Question: I am trying to emulate a user's click on a site who's code I do not control. The element I am trying to engage with a div acting as button.
'''
<div role="button" class="c-T-S a-b a-b-B a-b-Ma oU v2" aria-disabled="false" style="-webkit-user-select: none;" tabindex="0">
Generate
</div>
'''
The event listeners that are associated with element (according to Chrome's inspector) are:

And I am simply trying to click the button using:
'''
var button = $('.c-T-S.a-b.a-b-B.a-b-Ma.oU.v2')
button.click()
'''
... but nothing happens. The selector is valid, as verified by:
'''
alert($('.c-T-S.a-b.a-b-B.a-b-Ma.oU.v2').length); // alerts "1"
'''
I have tried permutations of all the event handlers
'''
button.trigger('click');
button.mouseover().mousedown().mouseup()
button.trigger('mouseover', function() { button.trigger('mousedown', function() { button.trigger('mouseup'); }); });
'''
... but still nothing. How can I simulate a click on this div?
In case it is not clear, I am trying to simulate a click on this div and trigger the original function, not define a new click function on the element.
Many of these answer do indeed click the button, but don't produce the same result as manually clicking the button. So it appears the problem is not necessarily clicking the button per se, but emulating a click.
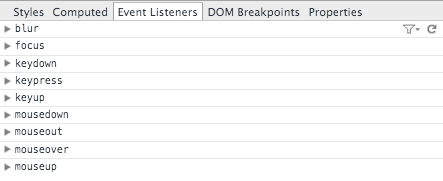
Answer: I have made a <URL> to simulate your "non-clickable" button. The blue div there has the same eventListeners attached as you have shown in your question. Playing around ended up with following results:
1) Let's get the DOM-element first:
'''
var button = document.getElementsByClassName('.c-T-S.a-b.a-b-B.a-b-Ma.oU.v2')[0];
'''
2) The page doesn't include jQuery. So all eventListeners there are attached by 'native .addEventListener()'. If you use jQuery to trigger events, it triggers only the events that are attached by jQuery, but not the native attached events. That means:
'''
$(button).trigger('mousedown'); // this doesn't work
button.dispatchEvent(new Event('mousedown')); // this should work
'''
3) As pointed out, there is no click-eventListener attached. That means:
'''
$(button).trigger('click'); // doesn't work anyway, see 2)
// next works, but has no visible result on the page,
// because there is no click-handler to do anything:
button.dispatchEvent(new Event('click'));
'''
4) The click-event fires when the mousebutton goes up. When the 'mouseup'-event is used instead it looks like a click. In the fiddle the mouseup makes the red div visible. You may try to trigger the mouseup-event by adding this line to the code:
'''
button.dispatchEvent(new Event('mouseup')); // "works", but has no visible result
'''
The mouseup-handler is "hidden" by the 'mouseover'- and 'mouseout'-events, the first attaches it and the latter removes it. That way mouseup has only a result when mouse is over the button. I assume your google-page does something similar to cover the click-event.
5) What you should try:
First trigger some single events in native way:
'''
button.dispatchEvent(new Event('eventName'));
'''
If that gives no usable results use some reasonable combinations of events:
'''
button.dispatchEvent(new Event('mouseover'));
button.dispatchEvent(new Event('mousedown'));
// or:
button.dispatchEvent(new Event('mousedown'));
button.dispatchEvent(new Event('mouseup')); // or: .....
'''
There are many ways to combine events so that a single event doesn't do anything, but only the right combination works.
According to your invitation to investigate the source I found two ways:
1) The button itself has no eventListeners attached. The button is wrapped in an '<a>'-tag. This tag is parent of the button and its attribute 'jsaction' 's value tells that '<a>' has listeners for 'click', 'focus', and 'mousedown'. Targeting it directly works:
'''
button.parentElement.dispatchEvent(new Event('click'));
'''
2) If you want to click the button itself you must trigger an event that bubbles up the DOM to reach an element that has a click-handler. But when creating an event with 'new Event('name')', its 'bubbles'-property defaults to 'false'. . So the following works directly on the button:
'''
button.dispatchEvent(new Event('click', {bubbles: true}));
'''
Digging deeper in whats going on on that page yielded an usable result:
It has been found that the page takes care of the mouse-pointer position and right order of the events, probable to distinguish wether a human or a robot/script triggers the events. Therefore this solution uses the 'MouseEvent' - object containing the 'clientX' and 'clientY' properties, which holds the coordinates of the pointer when the event is fired.
A natural "click" on an element always triggers four events in given order: 'mouseover', 'mousedown', 'mouseup', and 'click'. To simulate a natural behaviour 'mousedown' and 'mouseup' are delayed. To make it handy all steps are wrapped in a function
which simulates 1) enter element at it's topLeft corner, 2) click a bit later at elements center. For details see comments.
'''
function simulateClick(elem) {
var rect = elem.getBoundingClientRect(), // holds all position- and size-properties of element
topEnter = rect.top,
leftEnter = rect.left, // coordinates of elements topLeft corner
topMid = topEnter + rect.height / 2,
leftMid = topEnter + rect.width / 2, // coordinates of elements center
ddelay = (rect.height + rect.width) * 2, // delay depends on elements size
ducInit = {bubbles: true, clientX: leftMid, clientY: topMid}, // create init object
// set up the four events, the first with enter-coordinates,
mover = new MouseEvent('mouseover', {bubbles: true, clientX: leftEnter, clientY: topEnter}),
// the other with center-coordinates
mdown = new MouseEvent('mousedown', ducInit),
mup = new MouseEvent('mouseup', ducInit),
mclick = new MouseEvent('click', ducInit);
// trigger mouseover = enter element at toLeft corner
elem.dispatchEvent(mover);
// trigger mousedown with delay to simulate move-time to center
window.setTimeout(function() {elem.dispatchEvent(mdown)}, ddelay);
// trigger mouseup and click with a bit longer delay
// to simulate time between pressing/releasing the button
window.setTimeout(function() {
elem.dispatchEvent(mup); elem.dispatchEvent(mclick);
}, ddelay * 1.2);
}
// now it does the trick:
simulateClick(document.querySelector(".c-T-S.a-b.a-b-B.a-b-Ma.oU.v2"));
'''
The function does not simulate the real mouse being unnecessary for the given task.